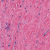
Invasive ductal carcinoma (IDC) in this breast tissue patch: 0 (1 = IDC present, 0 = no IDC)